Field crop: maize
Growth stage: 2
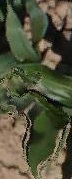
Species: maize